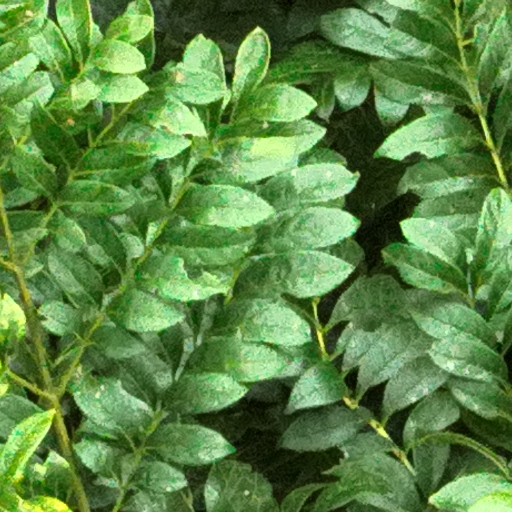
Species: Jacaranda copaia
GBIF accepted scientific name: Jacaranda copaia
Crown area (m\u00b2): 57.578